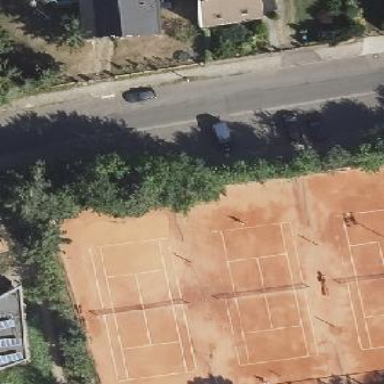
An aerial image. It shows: Clay tennis court pitch.